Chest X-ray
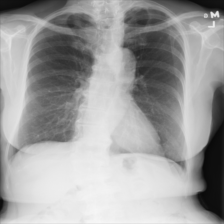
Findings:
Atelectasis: negative
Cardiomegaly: negative
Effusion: negative
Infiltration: negative
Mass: negative
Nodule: negative
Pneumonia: negative
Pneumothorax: negative
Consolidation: negative
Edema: negative
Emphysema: positive
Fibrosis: negative
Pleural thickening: negative
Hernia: negative